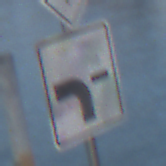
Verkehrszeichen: VerlaufVorfahrtsstrasse6
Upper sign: Vorfahrtsstrasse
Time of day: SunriseSunset
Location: Outdoor (Suburban)
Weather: PartlyCloudy
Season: NotSpecified
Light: Natural